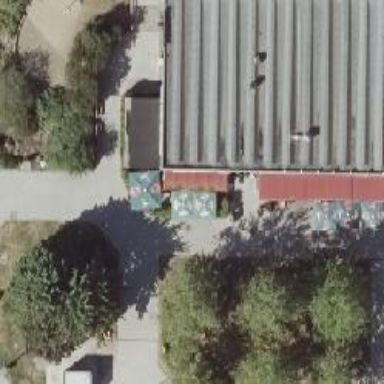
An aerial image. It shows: Cafe.